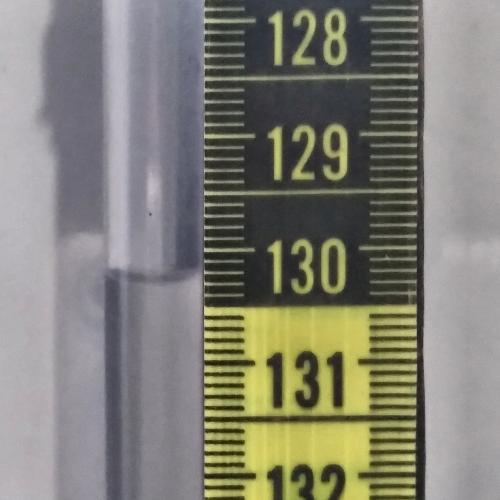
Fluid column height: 130.3 cm